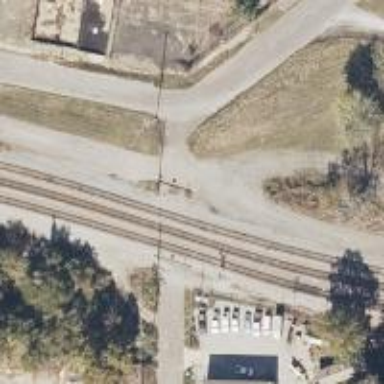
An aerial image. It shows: Level crossing along the railway.